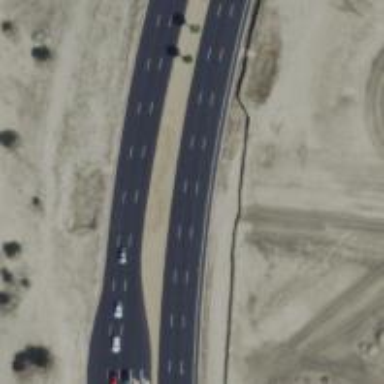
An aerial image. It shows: Primary link highway.